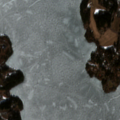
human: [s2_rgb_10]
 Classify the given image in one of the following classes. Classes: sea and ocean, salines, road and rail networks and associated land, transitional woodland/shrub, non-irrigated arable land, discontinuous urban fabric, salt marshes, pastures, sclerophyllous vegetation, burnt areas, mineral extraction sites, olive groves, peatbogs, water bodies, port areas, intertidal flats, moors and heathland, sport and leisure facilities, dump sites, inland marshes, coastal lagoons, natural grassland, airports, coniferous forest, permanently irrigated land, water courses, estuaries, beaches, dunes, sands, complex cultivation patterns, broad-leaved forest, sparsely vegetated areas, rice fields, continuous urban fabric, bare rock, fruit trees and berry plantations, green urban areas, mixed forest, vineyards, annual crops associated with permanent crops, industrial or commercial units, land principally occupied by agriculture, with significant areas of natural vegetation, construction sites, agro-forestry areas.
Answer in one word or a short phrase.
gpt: mixed forest, water bodies